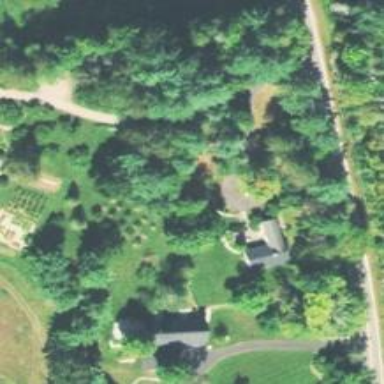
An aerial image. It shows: Driveway.